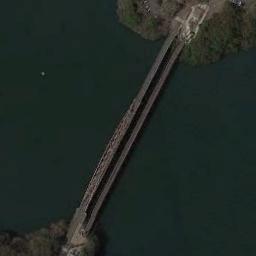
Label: bridge